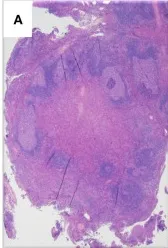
Histopathologic examination of left neck mass. (A) Hematoxylin and eosin (H&E)-stain showing lymphoid tissue with marked interfollicular expansion and reactive follicles (1.25x).
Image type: pathology (h&e)